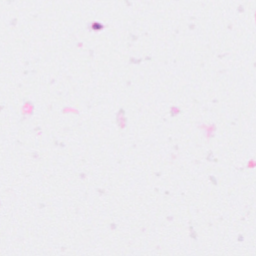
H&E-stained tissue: Breast